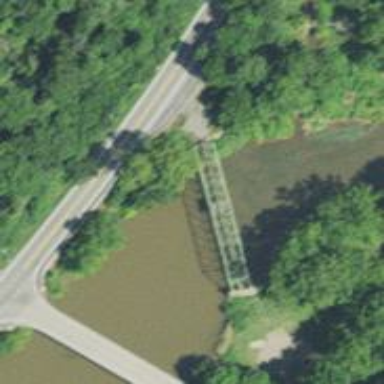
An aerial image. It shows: Historic bridge.